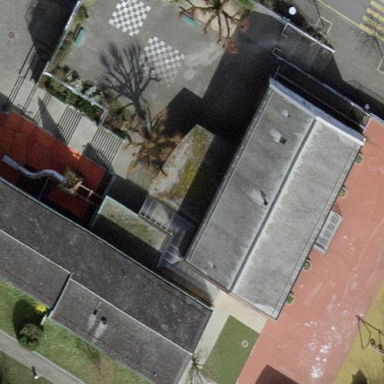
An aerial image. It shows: View of roof of building.